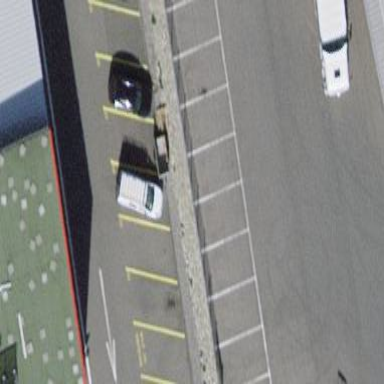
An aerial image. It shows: Asphalt street-side parking area.